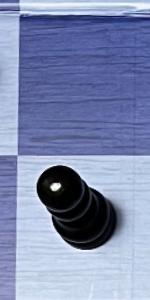
Label: Pawn_Black